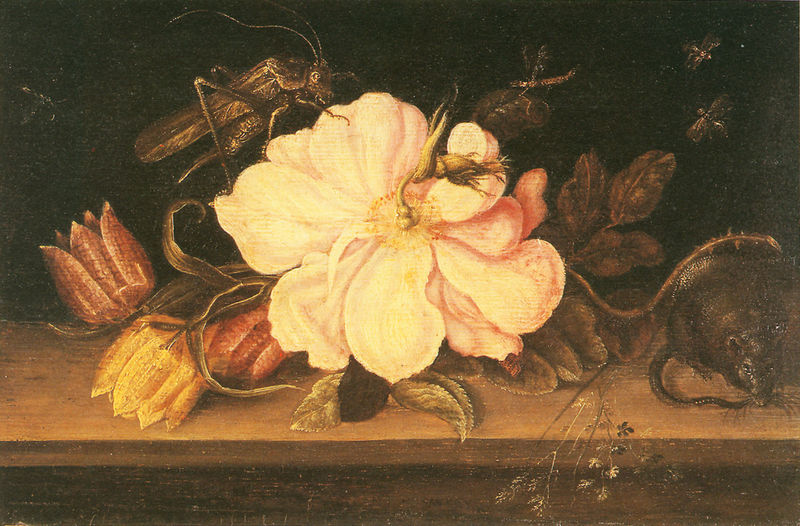
Titel: Rose und Schachblume mit Maus und Heuschrecke
Künstler: Roelant Savery
Schlagwörter: blätter, dunkel, gemälde, gelb, blume, blumen, holz, schwarz, tisch, weiss, blüte, blüten, gras, rose, rosen, rot, tiere, alt, barock, rosa, fliegen, maus, stilleben, stillleben, getreide, tulpen, fliege, bienen, tulpe, vanitas, fühler, brett, insekten, welk, verwelkt, fleigen, insekt, libelle, käfer, nelken, falter, motten, ungeziefer, ratte, vertrocknet, heuschrecke, schachbrettblume, mücken, grashüpfer, grille, blime, abstoßend, kakerlake, heuschrekce